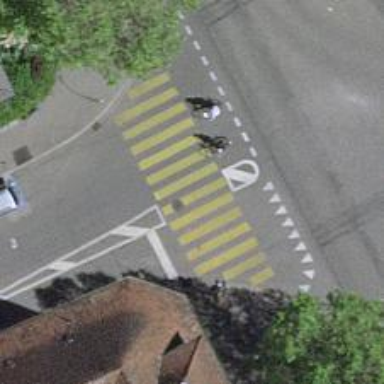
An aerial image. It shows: Crossing with traffic signals.